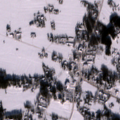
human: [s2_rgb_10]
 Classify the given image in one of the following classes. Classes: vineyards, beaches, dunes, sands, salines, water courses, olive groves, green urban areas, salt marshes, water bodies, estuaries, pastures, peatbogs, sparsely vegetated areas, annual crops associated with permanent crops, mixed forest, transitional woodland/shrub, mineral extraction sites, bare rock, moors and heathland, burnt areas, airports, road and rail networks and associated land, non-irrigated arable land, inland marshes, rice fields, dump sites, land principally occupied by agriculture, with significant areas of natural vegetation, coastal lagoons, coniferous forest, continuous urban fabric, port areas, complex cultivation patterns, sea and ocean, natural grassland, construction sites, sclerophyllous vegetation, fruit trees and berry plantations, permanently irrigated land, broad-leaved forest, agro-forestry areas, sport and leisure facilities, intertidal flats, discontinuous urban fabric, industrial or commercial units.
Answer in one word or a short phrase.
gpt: discontinuous urban fabric, non-irrigated arable land, land principally occupied by agriculture, with significant areas of natural vegetation, mixed forest